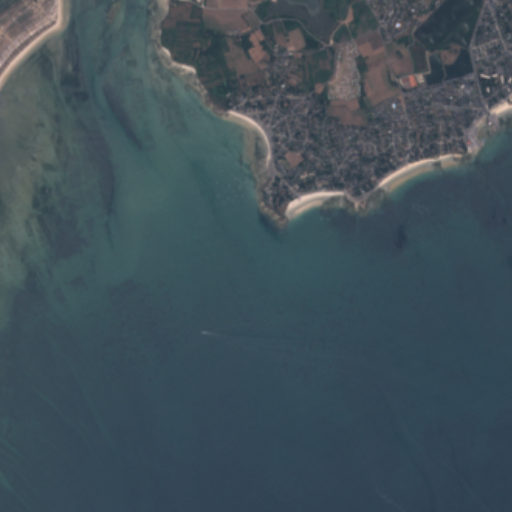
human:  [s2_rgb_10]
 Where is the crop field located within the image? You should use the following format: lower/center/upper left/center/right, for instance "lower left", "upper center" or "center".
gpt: The crop field is located in the upper center of the image.
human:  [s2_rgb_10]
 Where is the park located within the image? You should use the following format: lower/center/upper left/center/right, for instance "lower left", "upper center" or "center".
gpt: The park is located in the upper right of the image.
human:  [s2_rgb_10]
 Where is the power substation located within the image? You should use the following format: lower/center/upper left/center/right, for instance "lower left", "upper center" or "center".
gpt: The power substation is located in the upper center of the image.
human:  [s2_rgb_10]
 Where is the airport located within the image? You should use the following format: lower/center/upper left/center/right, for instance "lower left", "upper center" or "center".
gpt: There is no airport in the image.